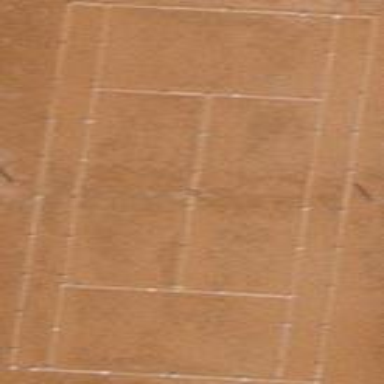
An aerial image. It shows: Tennis court on pitch.